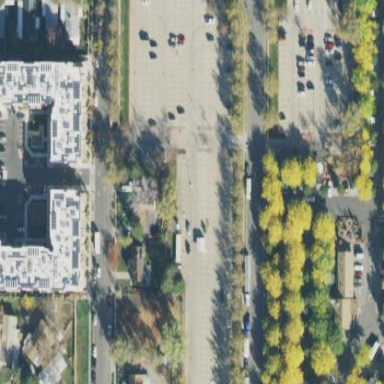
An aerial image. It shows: Concrete parking area.